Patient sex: M
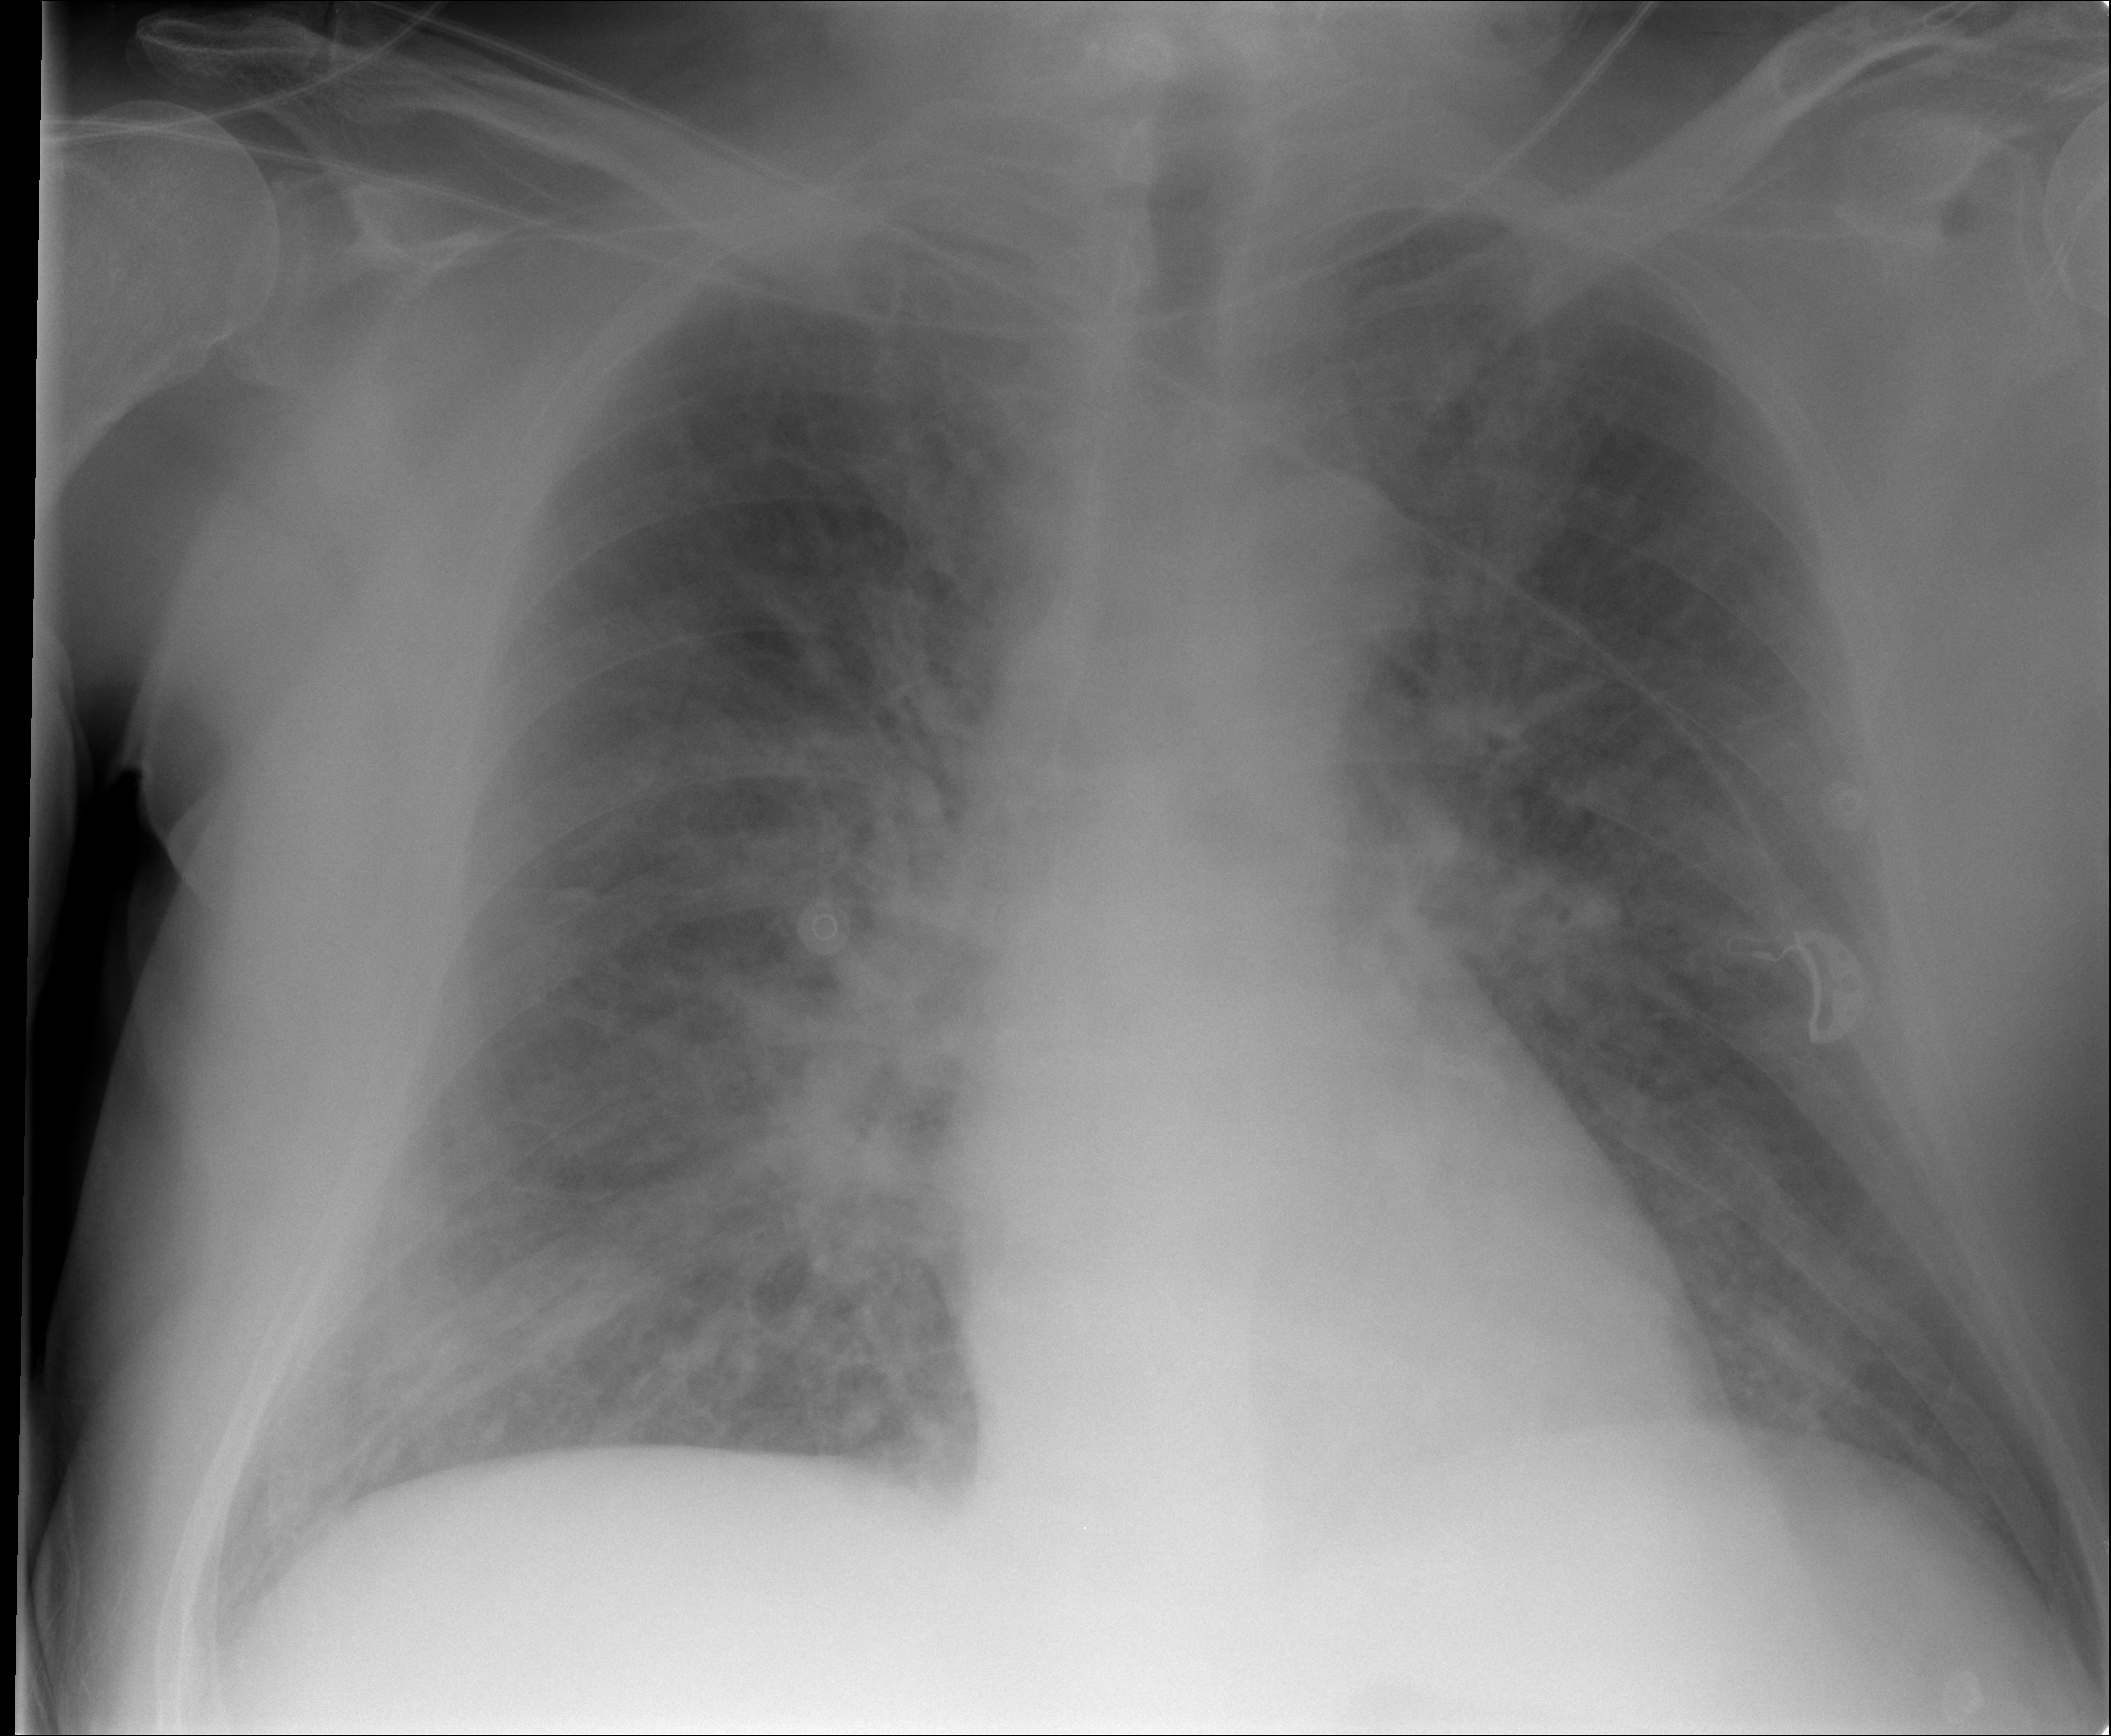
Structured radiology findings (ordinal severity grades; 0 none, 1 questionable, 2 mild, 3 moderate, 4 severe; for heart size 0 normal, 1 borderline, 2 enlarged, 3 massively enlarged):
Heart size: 0
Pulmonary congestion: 3
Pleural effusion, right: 0
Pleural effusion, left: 0
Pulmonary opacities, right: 3
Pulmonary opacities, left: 3
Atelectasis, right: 0
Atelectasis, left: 0